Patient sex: M
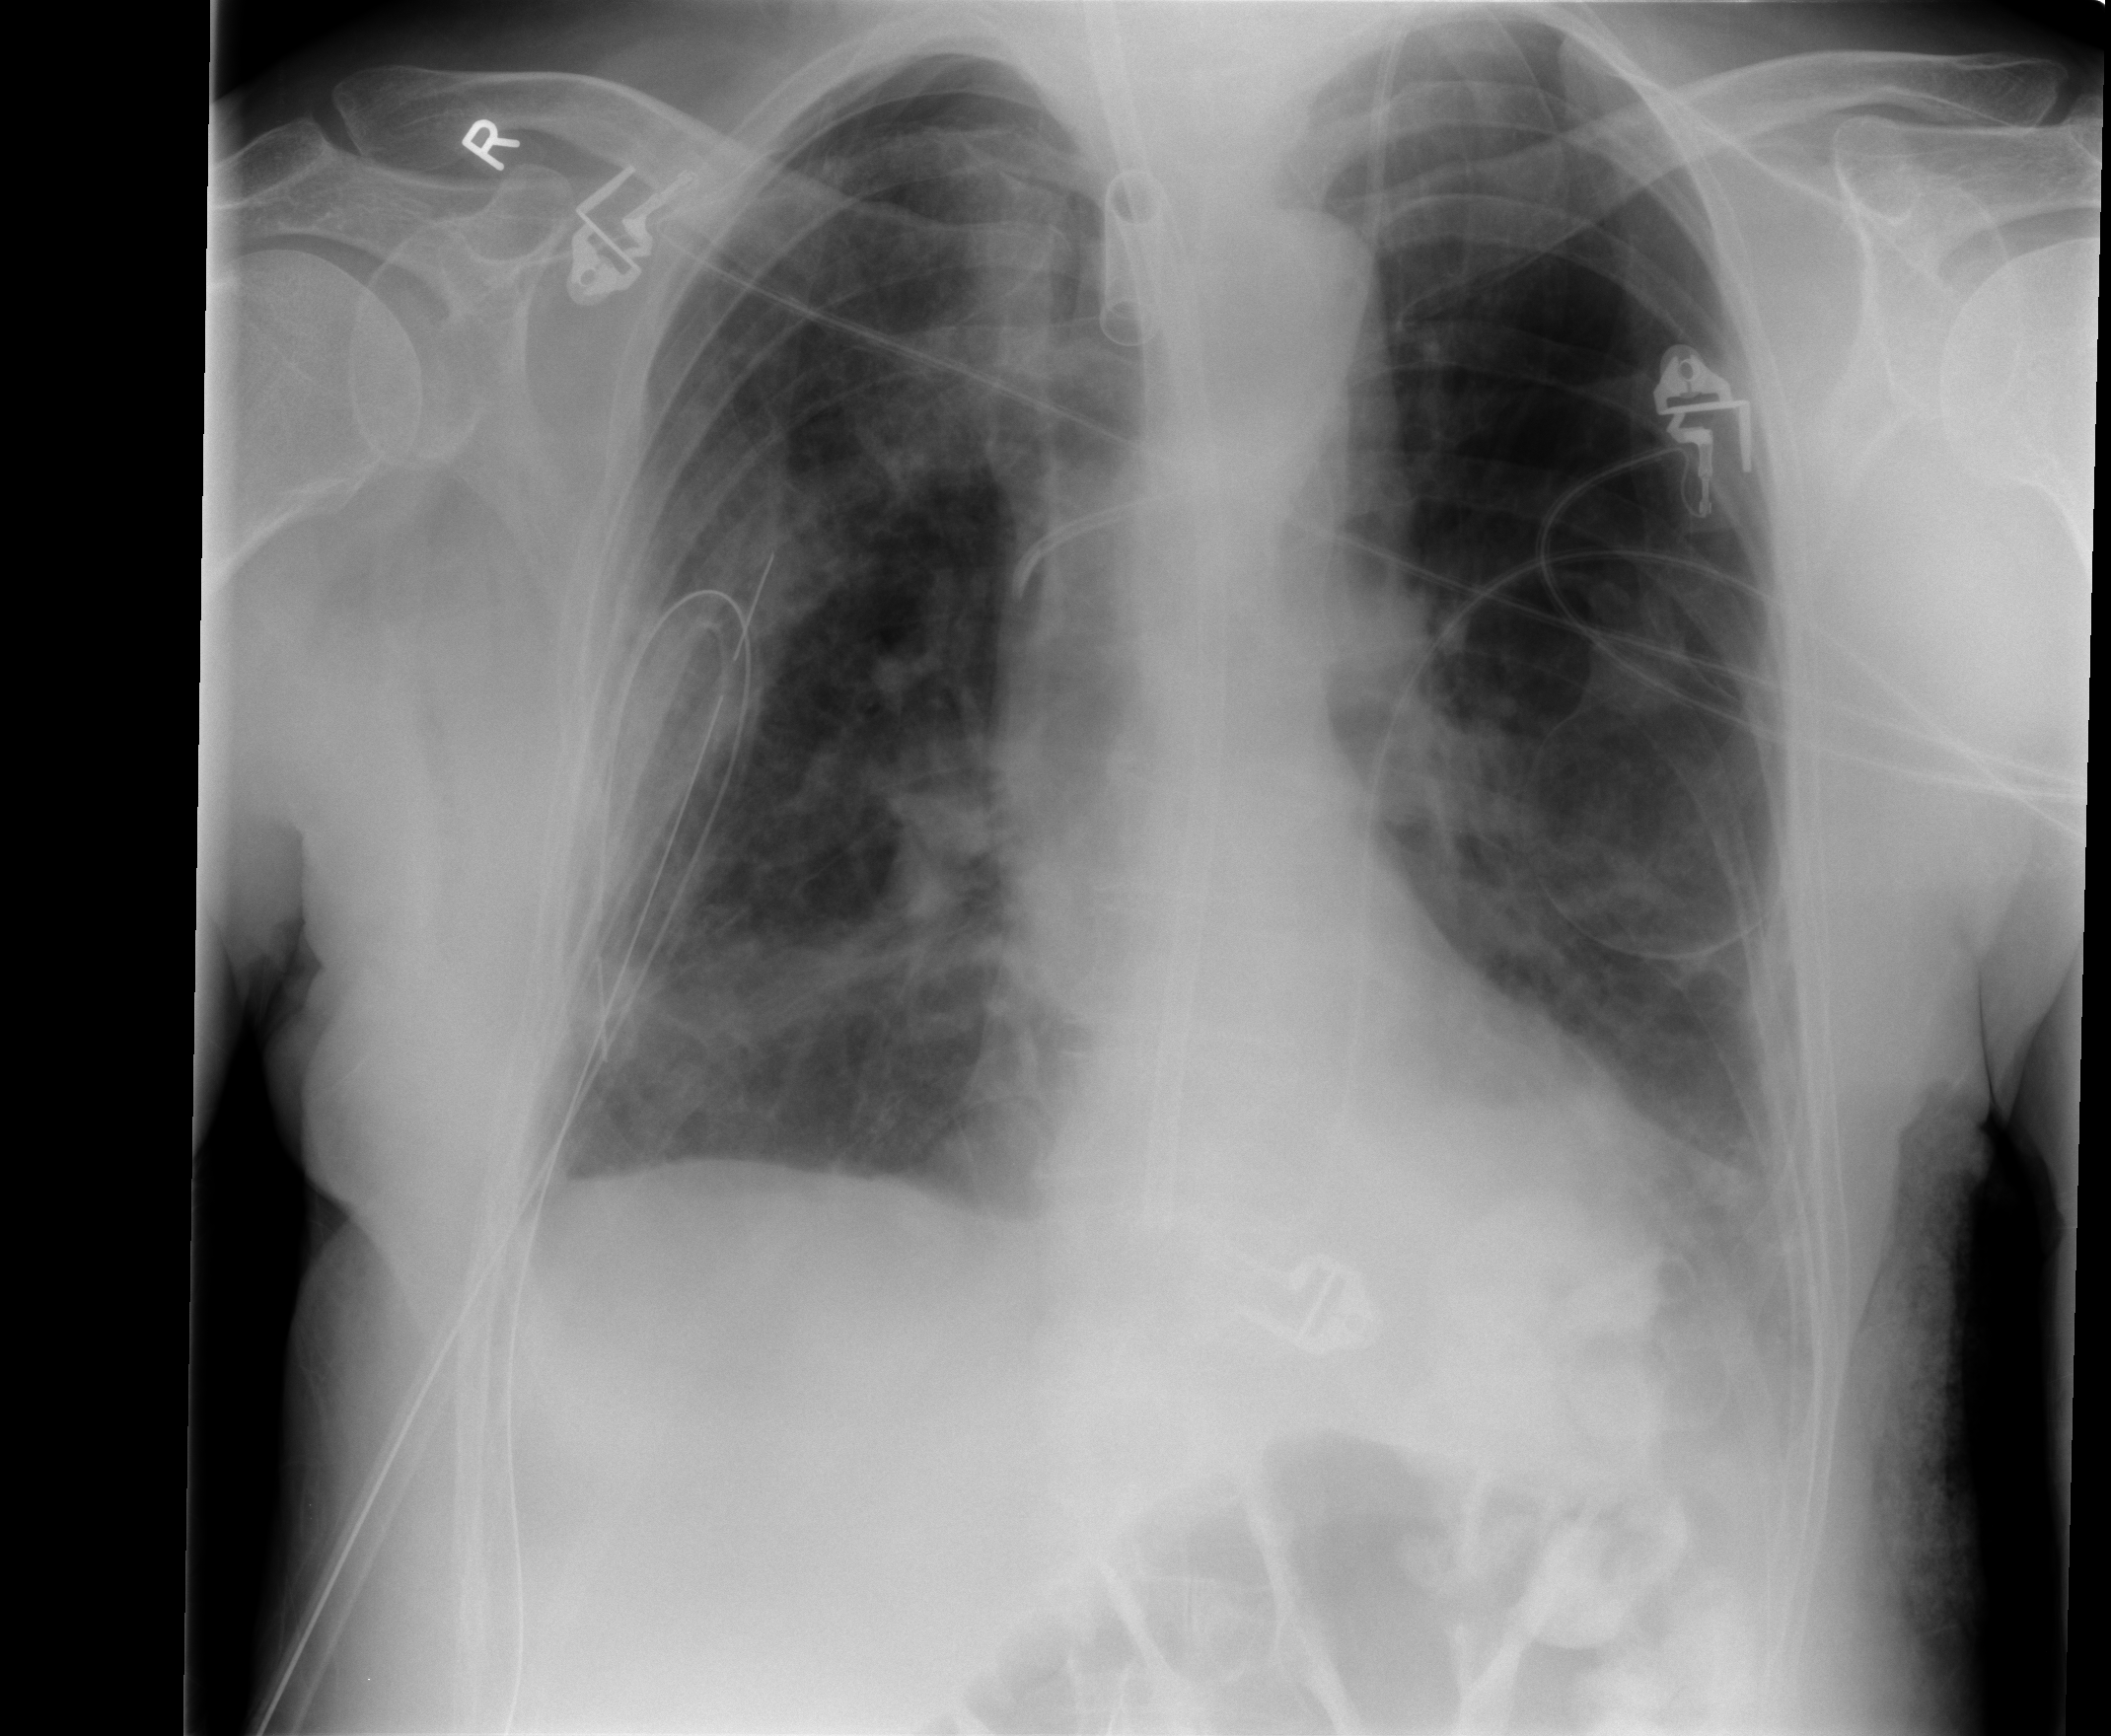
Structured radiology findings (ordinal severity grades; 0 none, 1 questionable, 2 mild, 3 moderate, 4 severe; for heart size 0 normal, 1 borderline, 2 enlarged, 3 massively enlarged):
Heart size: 0
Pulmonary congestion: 0
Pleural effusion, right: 0
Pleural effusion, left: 0
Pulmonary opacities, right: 3
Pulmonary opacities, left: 2
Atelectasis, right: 3
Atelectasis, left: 3